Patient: sex M, age 78
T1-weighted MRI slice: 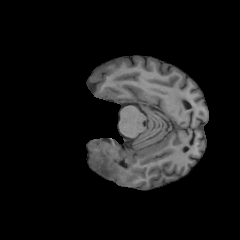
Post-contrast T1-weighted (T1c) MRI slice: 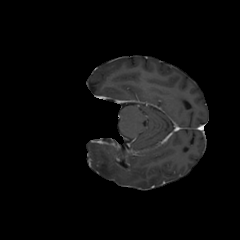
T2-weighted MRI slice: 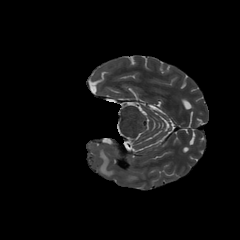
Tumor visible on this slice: yes
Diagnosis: Glioblastoma, IDH-wildtype
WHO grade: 4